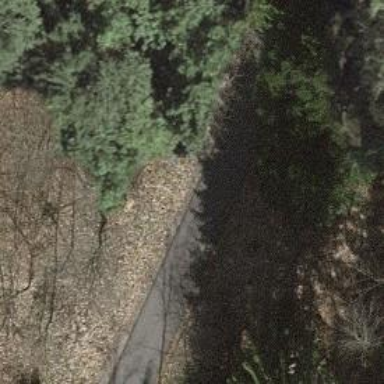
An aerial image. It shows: Unclassified paved road.